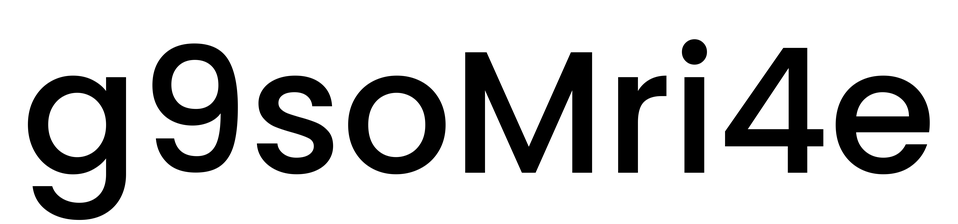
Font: Poppins-Medium